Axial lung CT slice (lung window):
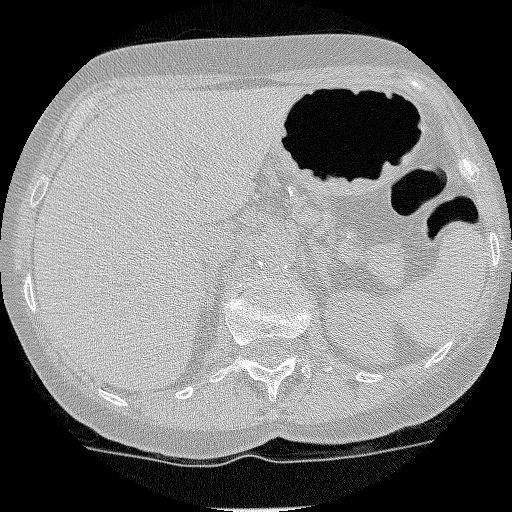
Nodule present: no